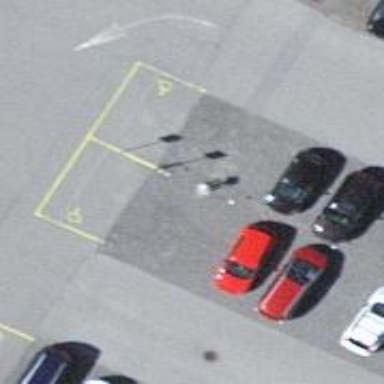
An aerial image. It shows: Charging station.